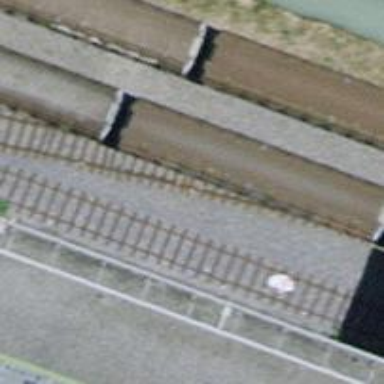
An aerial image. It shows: Single-track railway spur.